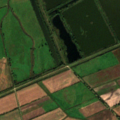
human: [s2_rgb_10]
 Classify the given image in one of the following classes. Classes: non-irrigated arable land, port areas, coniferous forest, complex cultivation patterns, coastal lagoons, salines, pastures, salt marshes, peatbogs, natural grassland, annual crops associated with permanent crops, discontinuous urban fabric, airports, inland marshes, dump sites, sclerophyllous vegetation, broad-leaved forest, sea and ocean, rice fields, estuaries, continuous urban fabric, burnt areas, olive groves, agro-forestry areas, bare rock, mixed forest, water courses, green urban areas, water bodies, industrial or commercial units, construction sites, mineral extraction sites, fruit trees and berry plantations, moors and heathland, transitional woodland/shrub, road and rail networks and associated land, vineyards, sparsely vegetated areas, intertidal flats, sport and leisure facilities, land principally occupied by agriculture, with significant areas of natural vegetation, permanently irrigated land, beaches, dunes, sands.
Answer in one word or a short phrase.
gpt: non-irrigated arable land, pastures, water bodies